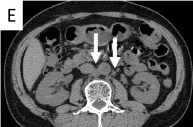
Computed tomography before and after treatment. Para-aortic. Arrows).
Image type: radiology (ct)